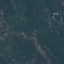
Land use / land cover: Forest